Question: I am using high-chart to generate graph.
:

The values passed to X-axis are:
'''
["2510-24","2510-48","2510G-48","2520-24-PoE","2520-8-PoE","2520G-24-PoE","2520G-8-PoE","2530ya-24G","2530ya-24G-2SFPP","2530ya-24G-PoEP","2530ya-24G-PoEP-2SFPP","2530ya-48","2530ya-48-PoEP","2530ya-48G","2530ya-48G-2SFPP","2530ya-48G-PoEP","2530ya-48G-PoEP-2SFPP","2530ya-8G","2530ya-8G-PoEP","2530yb-24","2530yb-8","2530yb-8-PoEP","2610-24","2610-24-PWR","2610-48","2610-48-PWR","2615-8-PoE","2620-24","2620-24-PoEP","2620-24-PPoEP","2620-48" ...]
'''
Why is the generated graph not displaying all the values instead of taking alternate values? How I can get all the values displayed?
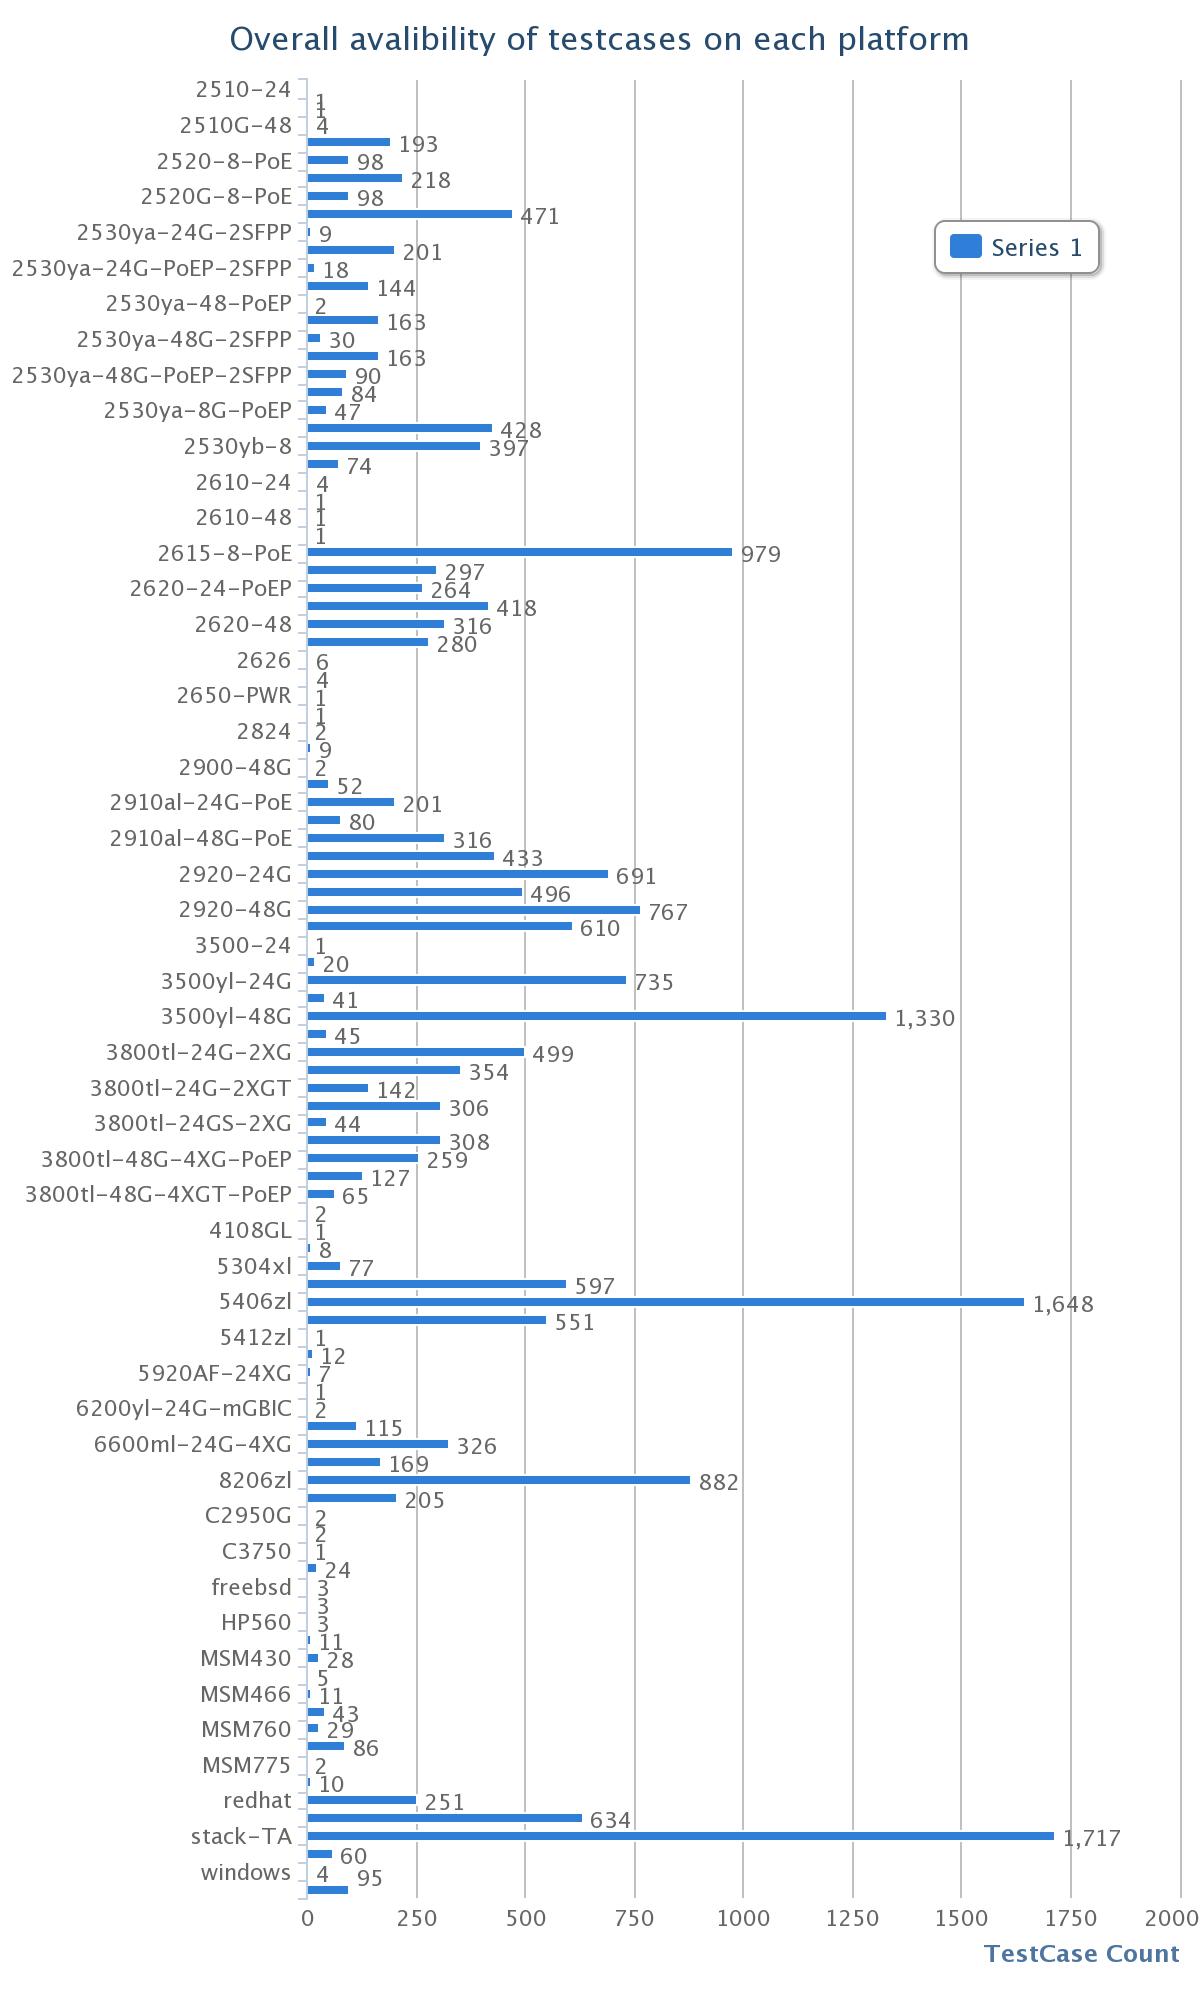
Answer: Increase height of the frame like,
'''
<div id="container" style="min-width: 400px; height: 2000px; margin: 0 auto"></div>
'''